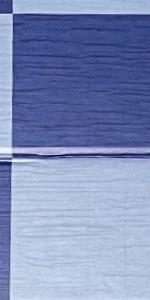
Label: Empty